RGB frame:
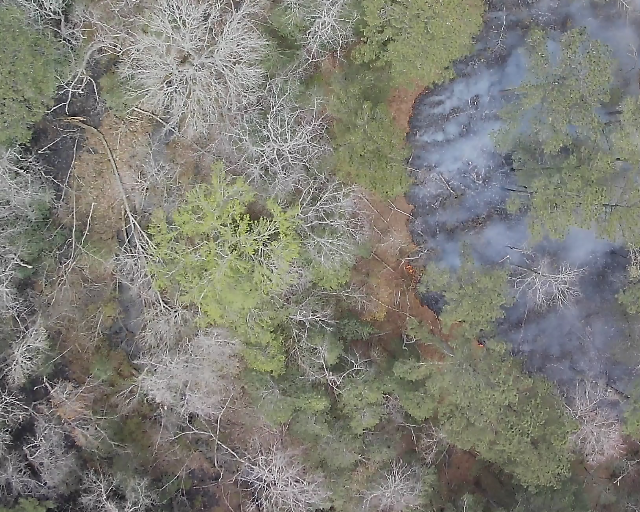
Thermal frame:
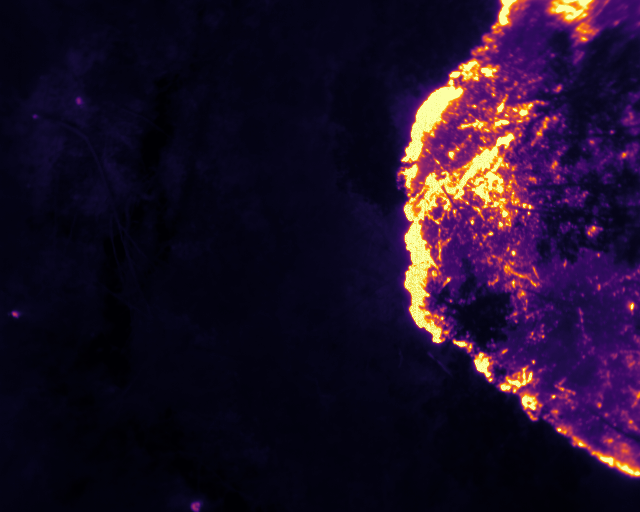
Captured: 2026-02-26 03:07:45
Pixels at or above 80 °C: 27608 (fraction of frame: 0.08425)